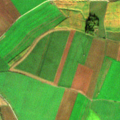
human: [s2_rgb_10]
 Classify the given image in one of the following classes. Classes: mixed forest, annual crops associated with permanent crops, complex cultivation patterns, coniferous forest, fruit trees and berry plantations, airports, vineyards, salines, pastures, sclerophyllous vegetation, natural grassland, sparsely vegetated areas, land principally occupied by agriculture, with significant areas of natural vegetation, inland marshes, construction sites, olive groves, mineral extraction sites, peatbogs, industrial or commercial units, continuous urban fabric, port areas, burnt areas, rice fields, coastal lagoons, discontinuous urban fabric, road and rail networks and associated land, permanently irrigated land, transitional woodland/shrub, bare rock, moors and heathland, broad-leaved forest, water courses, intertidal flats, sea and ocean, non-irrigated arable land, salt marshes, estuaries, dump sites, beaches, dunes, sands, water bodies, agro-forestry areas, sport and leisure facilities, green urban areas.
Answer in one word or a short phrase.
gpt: non-irrigated arable land